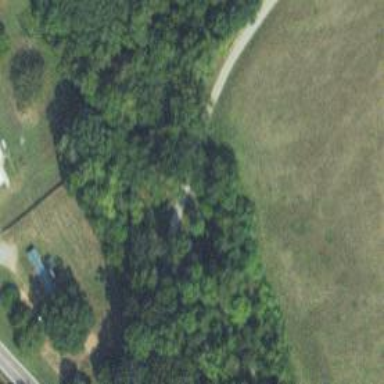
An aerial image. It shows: Culvert tunnel.